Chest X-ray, PA view. Patient: 44 years old, sex F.
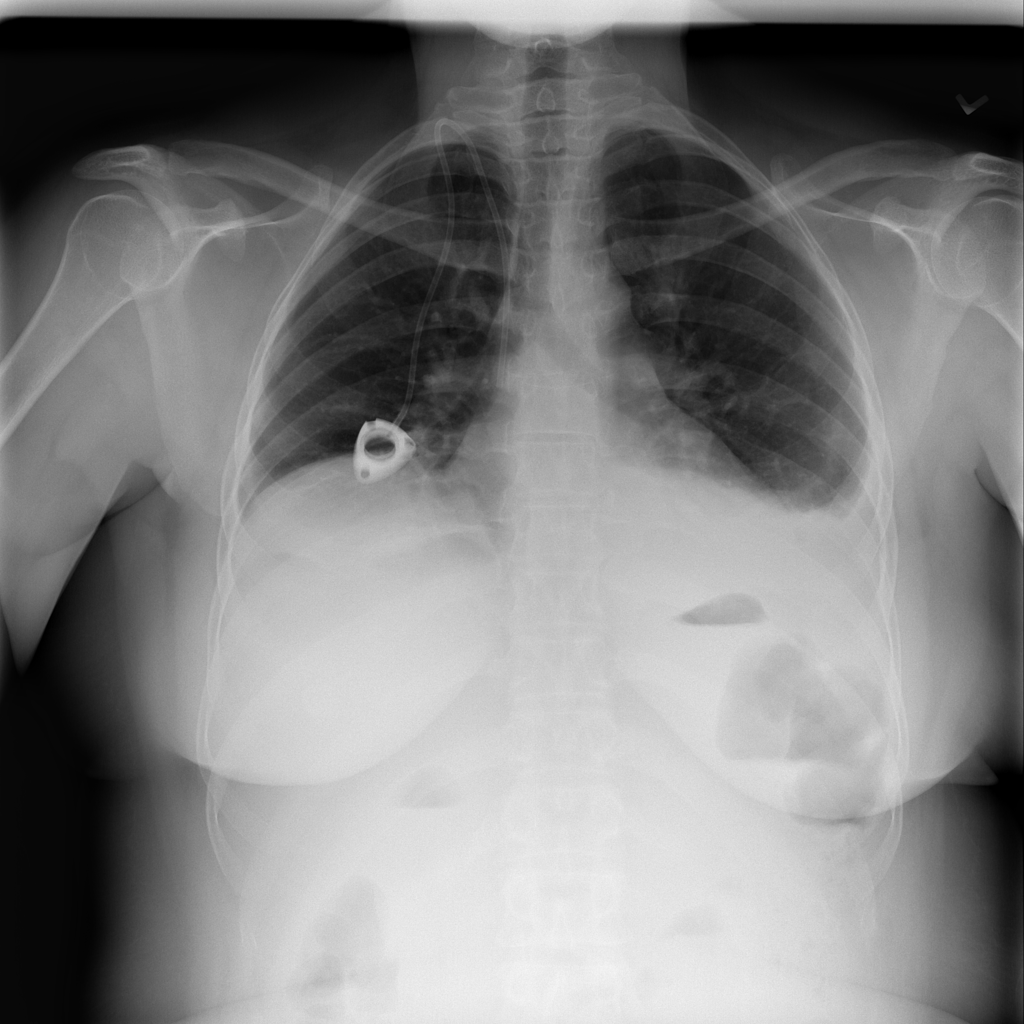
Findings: Atelectasis, Effusion, Infiltration